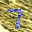
Label: 7